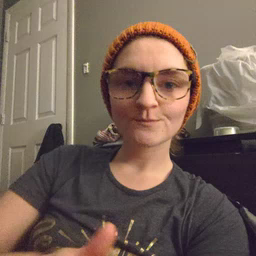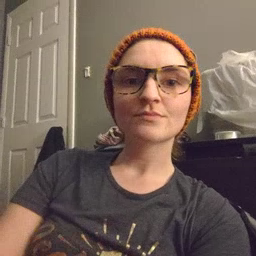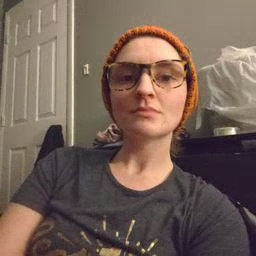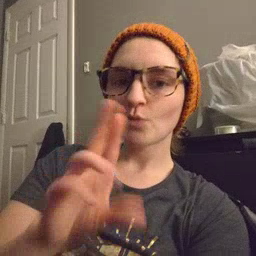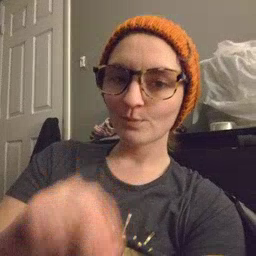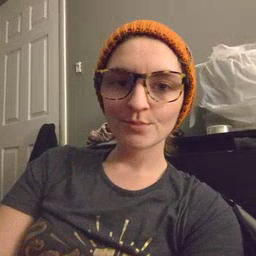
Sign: no